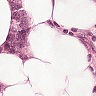
Metastatic tissue present: yes